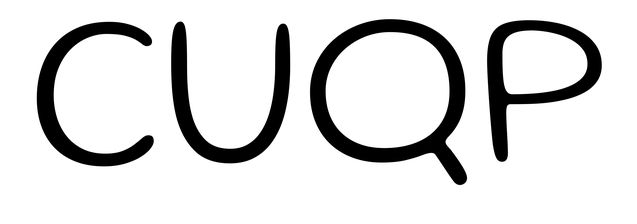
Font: Gluten_ExtraLight